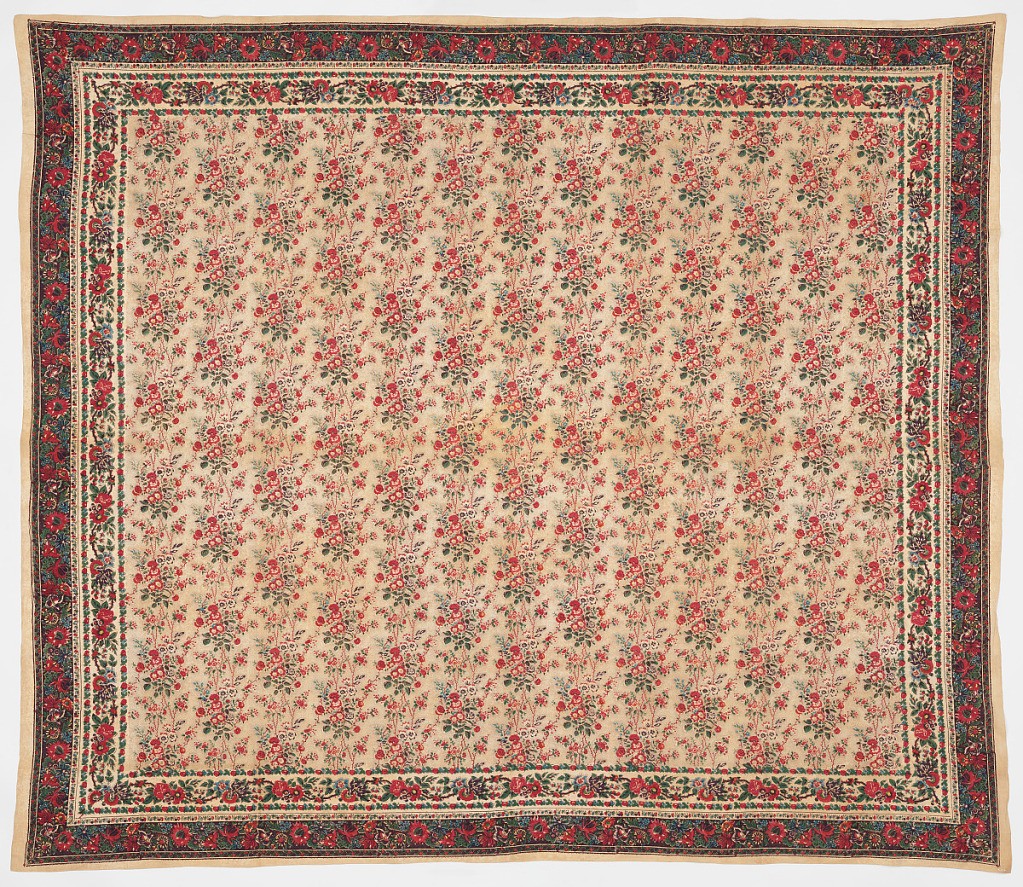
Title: Mezzaro (shawl or headcovering)
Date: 1800–1850
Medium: cotton Technique: block printed
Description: Mezzaro in a multicolored design on a white ground. Sprays of roses and other flowers connected vertically by thorny stems. Background covered with tiny black dots. Double floral border.